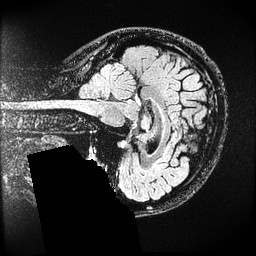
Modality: FLAIR
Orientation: sagittal
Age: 47
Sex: female
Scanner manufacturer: ge
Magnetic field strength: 3 T
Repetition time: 4.802 s
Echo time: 0.1158 s